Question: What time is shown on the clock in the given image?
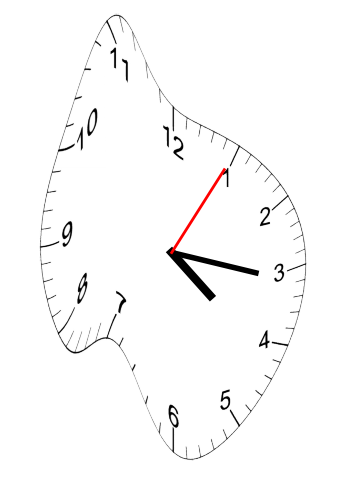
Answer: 04:16:05